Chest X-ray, AP view. Patient: 66 years old, sex M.
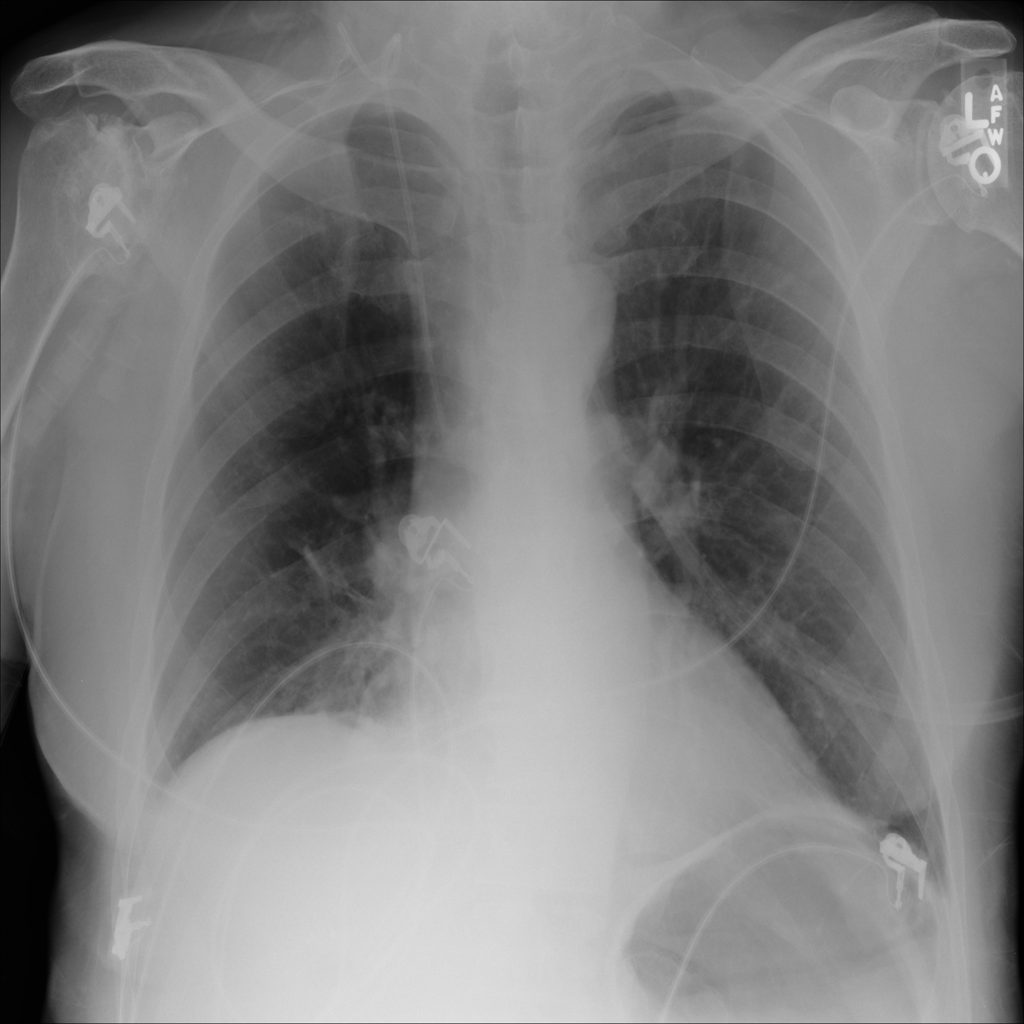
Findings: Atelectasis